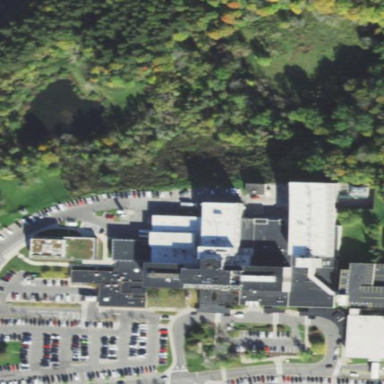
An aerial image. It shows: Hospital building.